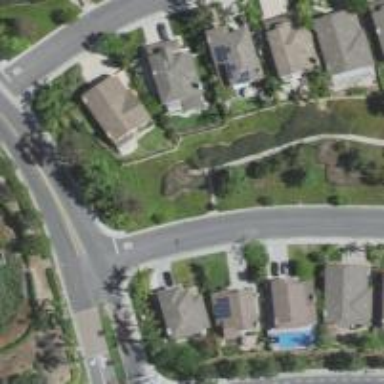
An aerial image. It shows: Residential road with asphalt surface and sidewalk on the left.